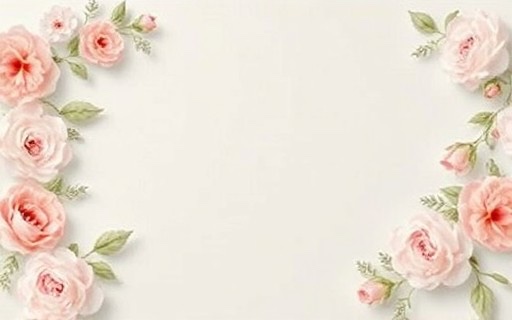
Category: Anniversary